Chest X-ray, PA view. Patient: 64 years old, sex M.
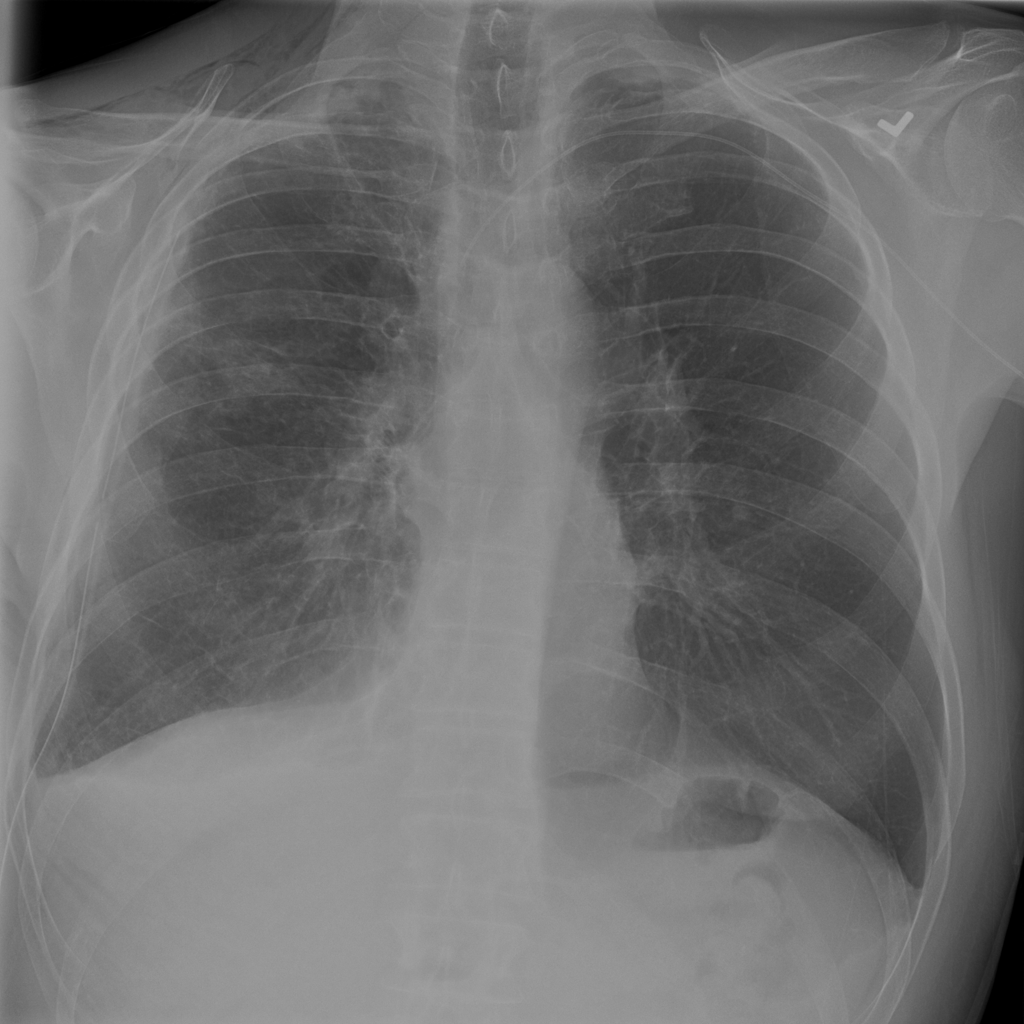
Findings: Emphysema, Pleural_Thickening